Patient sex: M
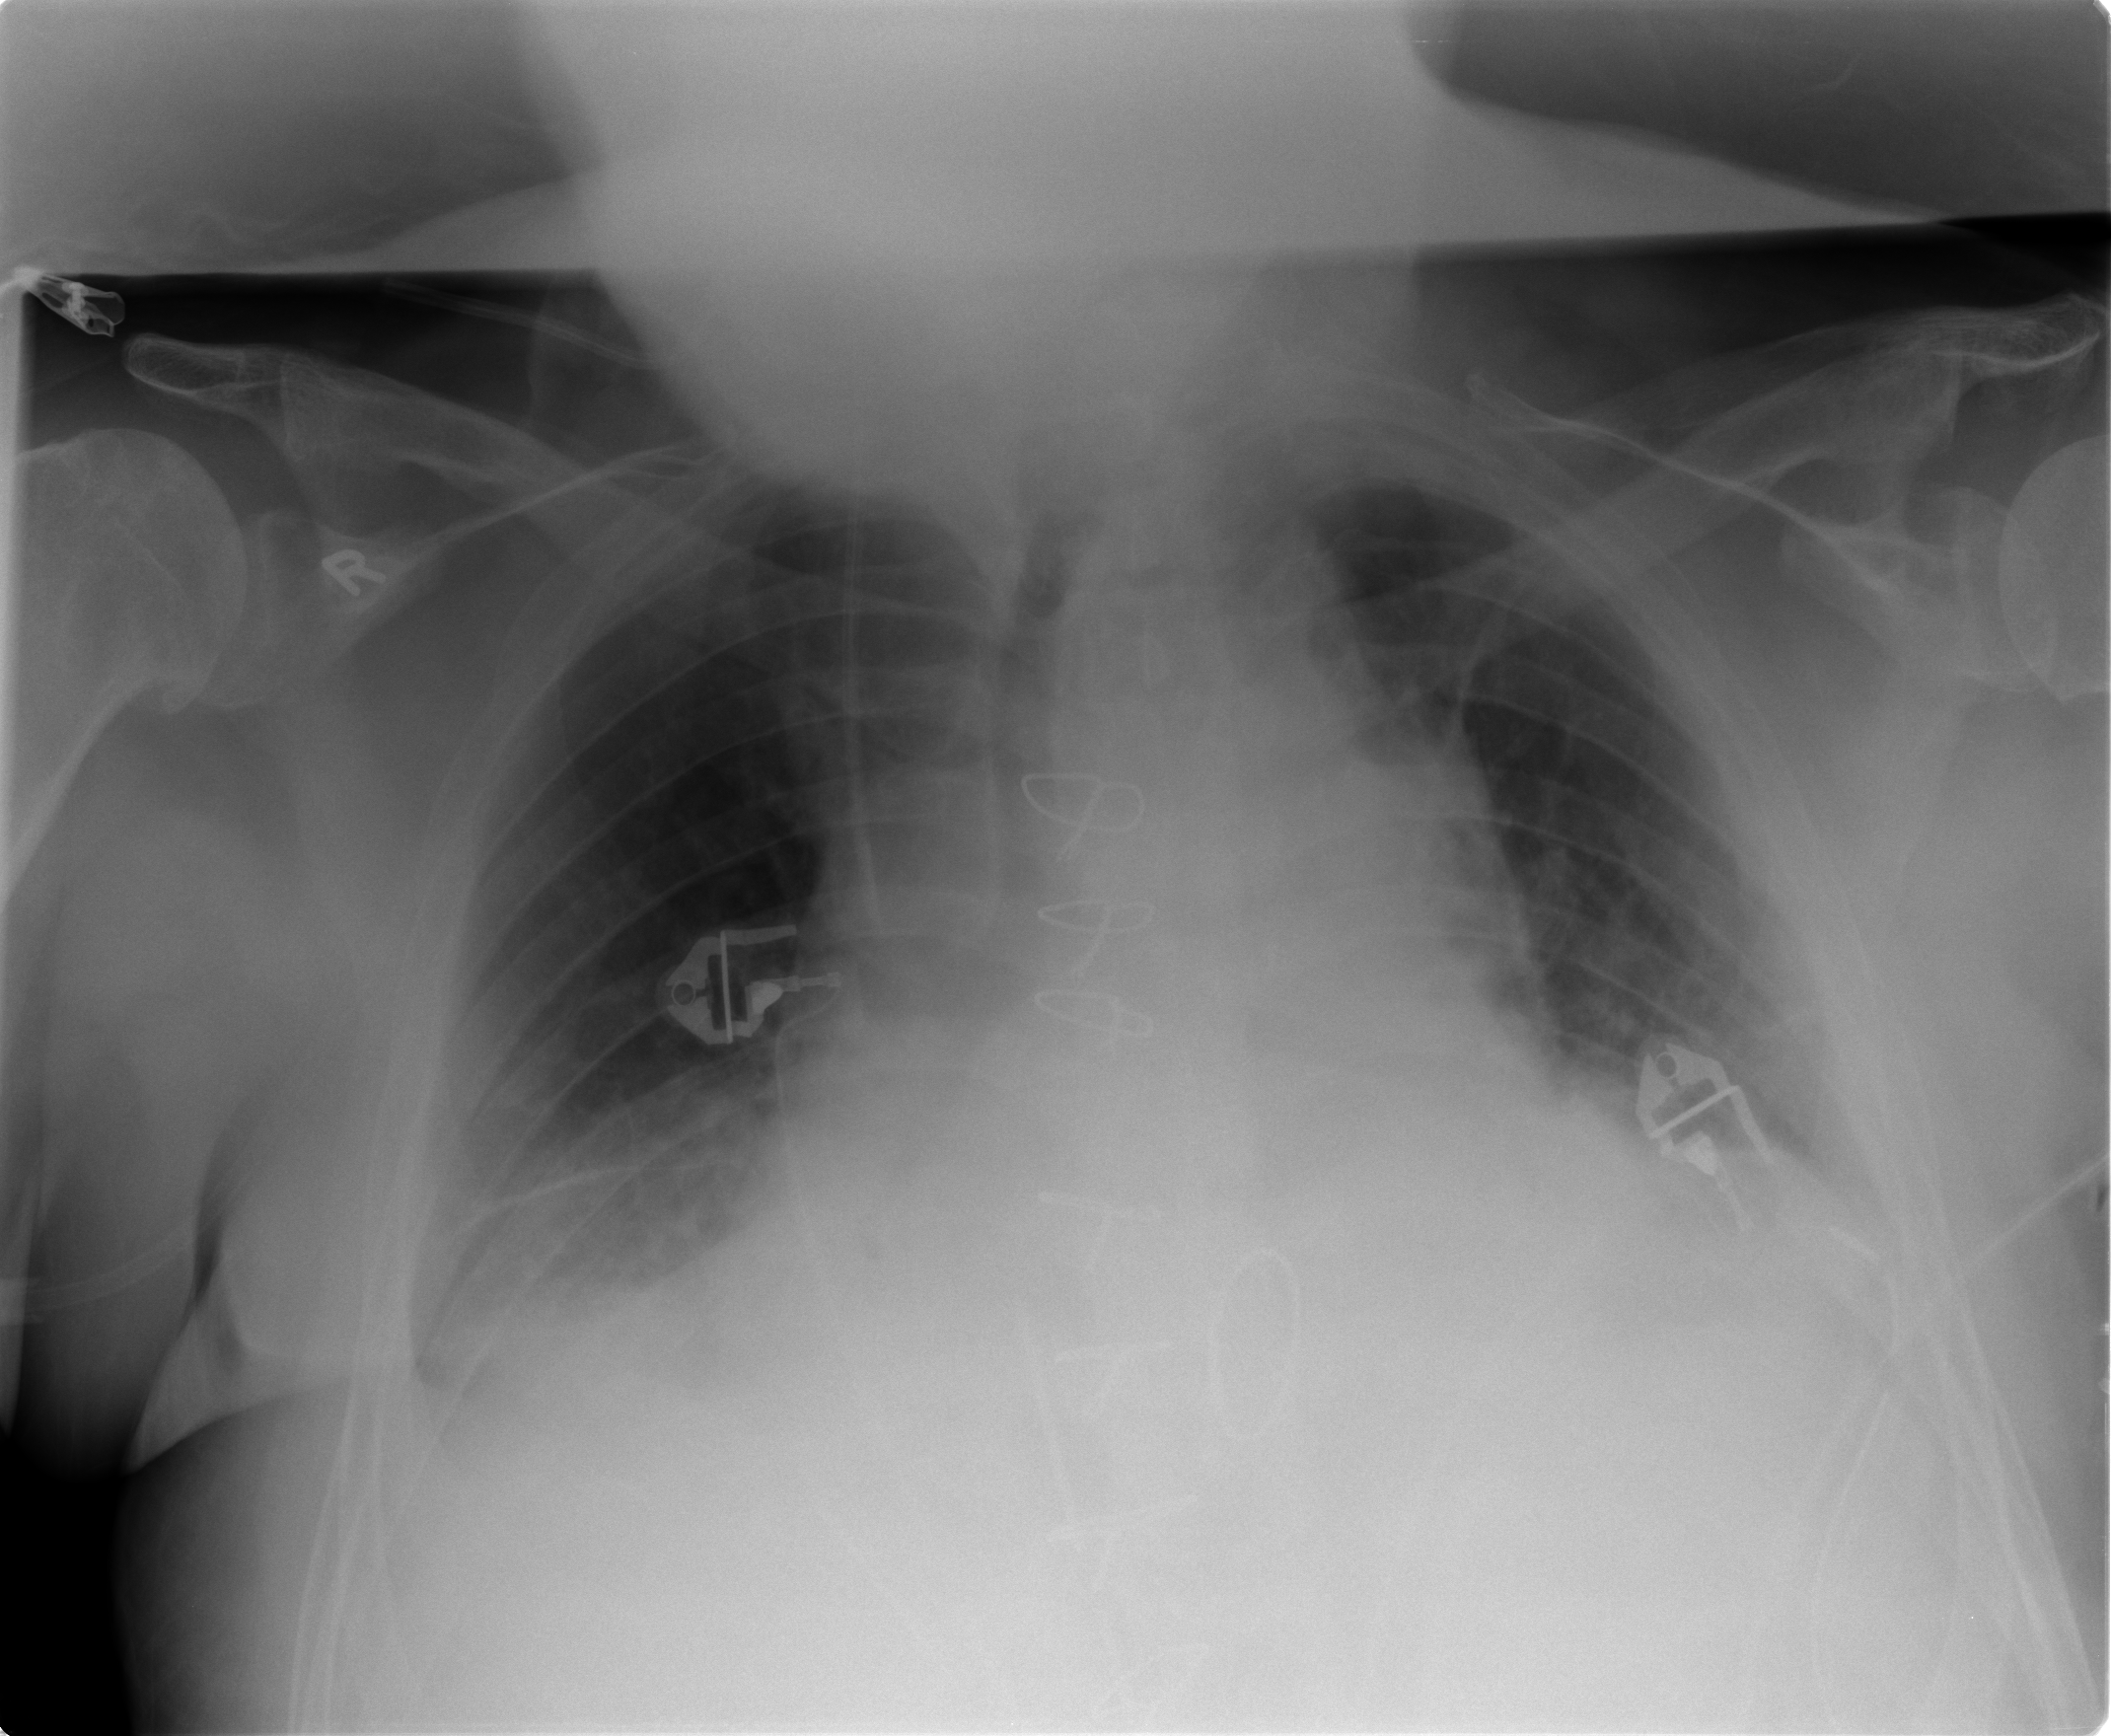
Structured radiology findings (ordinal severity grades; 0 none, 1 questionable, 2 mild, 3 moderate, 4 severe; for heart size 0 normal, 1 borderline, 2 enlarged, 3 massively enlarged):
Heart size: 2
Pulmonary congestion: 1
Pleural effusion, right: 2
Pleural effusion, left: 2
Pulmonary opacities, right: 2
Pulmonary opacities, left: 0
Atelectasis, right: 2
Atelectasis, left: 2